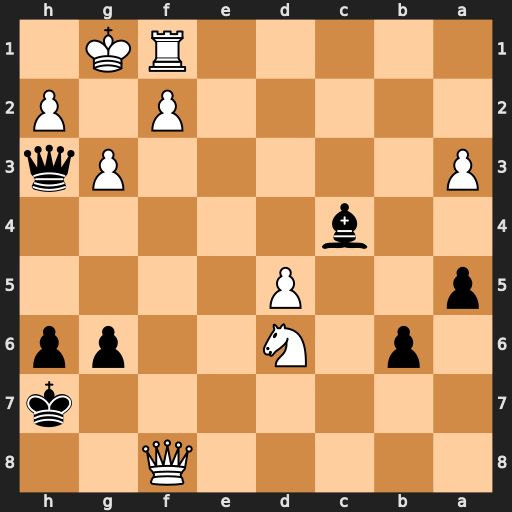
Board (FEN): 5Q2/7k/1p1N2pp/p2P4/2b5/P5Pq/5P1P/5RK1
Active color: b
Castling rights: -
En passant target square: -
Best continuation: Qxf1#